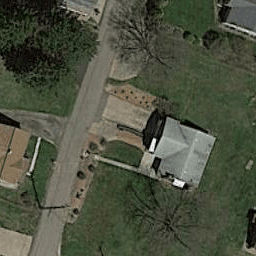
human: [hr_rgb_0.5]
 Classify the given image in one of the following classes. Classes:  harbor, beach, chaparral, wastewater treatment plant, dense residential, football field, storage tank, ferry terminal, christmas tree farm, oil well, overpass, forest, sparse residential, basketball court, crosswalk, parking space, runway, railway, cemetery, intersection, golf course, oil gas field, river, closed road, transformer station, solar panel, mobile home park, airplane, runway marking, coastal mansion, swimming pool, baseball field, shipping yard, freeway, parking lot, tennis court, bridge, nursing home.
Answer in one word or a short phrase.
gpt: sparse residential